Question: I am new to jQuery and am trying to write a function for sliding a div on click of another link.
My problem is that the function works when I give direction static but not when I try to give direction dynamic.
Here is my code :
HTML :
'''
<div id="popshbtn" onclick="uiSlide(this, '#popwrap', 'right')">
<p>Feedback</p>
</div>
<div id="popwrap" class="popdnone">
<h3 class="h3">Support</h3>
</div>
'''
CSS :
'''
#popshbtn{
background-color: #3385D6;
color: #FFFFFF;
font-size:16px;
width:38px; height:188px;
border:1px solid #2d7dcb;
text-align:center;
cursor:pointer;
position:absolute;
bottom:2%;
right:0;
z-index:999999;
}
#popshbtn:hover{
background:#2d7dcb;
}
#popwrap{
width:478px;
border:1px solid #ccc;
padding:10px;
background:#f5f5f5;
position:absolute;
top:20%;
right:-500px;
margin-left:-500px;
display:none;
height:400px;
}
'''
jQuery :
'''
function uiSlide(ths, target, direction){
console.log(direction);
if( $(target).is(':visible')){
$(target).hide().animate({
'direction': '-500px'
},'fast', function(){
//call back function
})
}
else{
$(target).show().css({
direction: 0
},'fast', function(){
//call back function
})
}
}
'''
This code doesn't work, unless I give static position instead of direction.
I just want to know, is possible? How do I determine direction of the animation?
Please let me know if you have any questions.
Here is js fiddle link <URL> .
i have upload a image it will help you better to understand

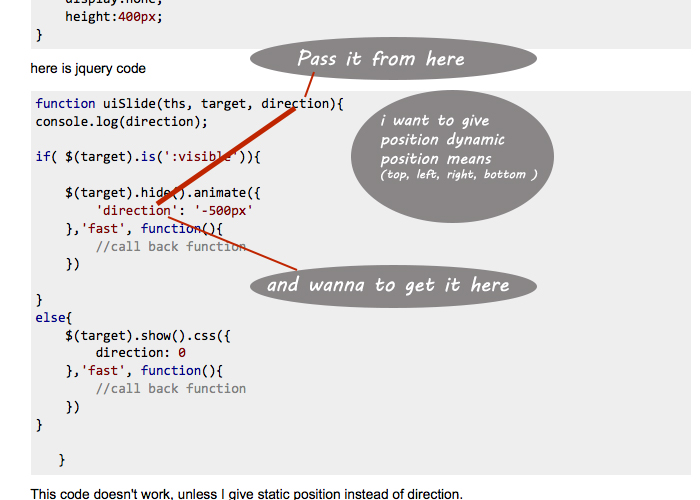
Answer: You can pass object as parameter in animate() jquery API methods, for example:
<URL>
'''
$(document).ready(function (e) {
$('#popshbtn').click(function () {
uiSlide(this, '#popwrap', 'right');
})
$('#popshbtn').html($('#popshbtn').text().replace(/(.)/g, "$1<br />"));
});
function uiSlide(that, target, direction) {
var optionObj1 = {},optionObj2 = {};
optionObj1[direction] = "-500px";
optionObj2[direction] = 0;
if ($(target).is(':visible')) {
$(target).animate(optionObj1, 'fast', function () {
$(this).hide();
})
} else {
$(target).show().animate(optionObj2, 'fast', function () {
})
}
}
'''